Field crop: maize
Growth stage: 2
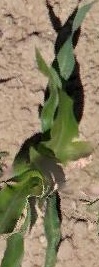
Species: maize